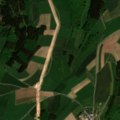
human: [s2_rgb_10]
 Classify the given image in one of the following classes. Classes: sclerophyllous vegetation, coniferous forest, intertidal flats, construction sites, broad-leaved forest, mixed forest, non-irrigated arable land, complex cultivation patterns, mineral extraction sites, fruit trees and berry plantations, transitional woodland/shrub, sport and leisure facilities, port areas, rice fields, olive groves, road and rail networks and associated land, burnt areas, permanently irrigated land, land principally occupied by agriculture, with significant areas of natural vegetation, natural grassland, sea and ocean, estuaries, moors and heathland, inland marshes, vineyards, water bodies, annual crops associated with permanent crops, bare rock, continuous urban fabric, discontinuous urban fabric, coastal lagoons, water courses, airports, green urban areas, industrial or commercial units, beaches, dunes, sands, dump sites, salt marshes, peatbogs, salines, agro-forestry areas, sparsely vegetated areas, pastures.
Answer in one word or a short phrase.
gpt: discontinuous urban fabric, non-irrigated arable land, pastures, broad-leaved forest, coniferous forest, mixed forest